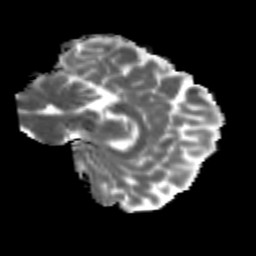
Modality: MD
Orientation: sagittal
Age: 23
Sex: male
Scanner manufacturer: siemens
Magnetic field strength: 3 T
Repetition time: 3.5 s
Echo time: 0.113 s